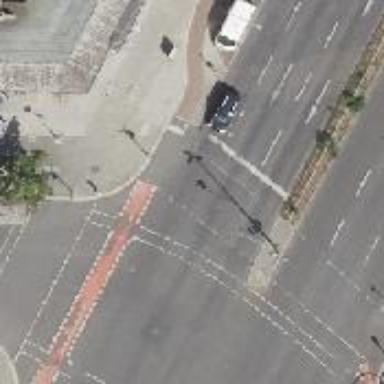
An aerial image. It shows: Road with traffic signals.